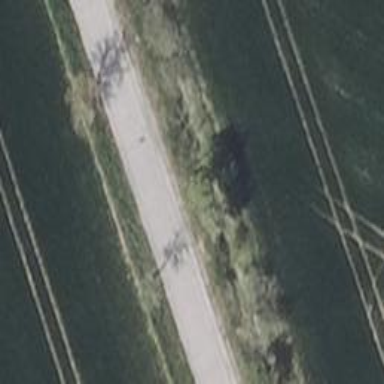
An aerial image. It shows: Row of deciduous broadleaved trees.